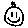
Label: smiley face